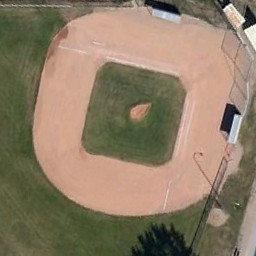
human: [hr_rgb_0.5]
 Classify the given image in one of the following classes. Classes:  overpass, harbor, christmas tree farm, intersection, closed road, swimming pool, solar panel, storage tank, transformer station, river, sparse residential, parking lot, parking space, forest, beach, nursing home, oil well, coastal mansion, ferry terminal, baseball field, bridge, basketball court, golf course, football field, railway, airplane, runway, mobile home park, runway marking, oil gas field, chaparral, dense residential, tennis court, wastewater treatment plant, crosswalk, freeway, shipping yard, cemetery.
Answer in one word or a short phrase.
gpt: baseball field